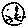
Label: cat